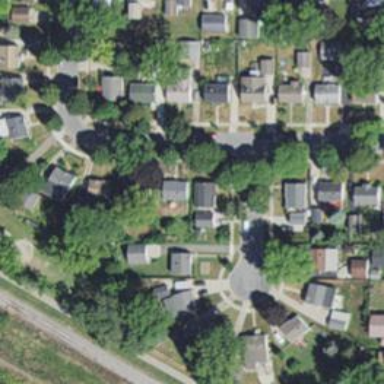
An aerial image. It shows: Residential road with separate sidewalk.